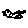
Label: bird